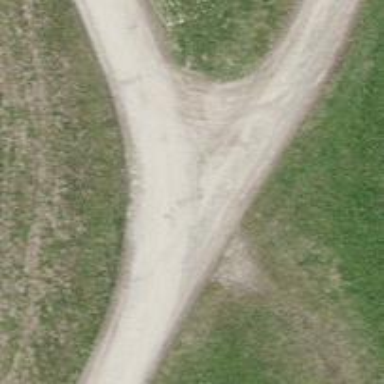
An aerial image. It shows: Track with fine gravel surface of grade2.